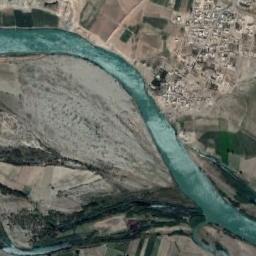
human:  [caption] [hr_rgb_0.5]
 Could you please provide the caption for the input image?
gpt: The river is surrounded by trees .

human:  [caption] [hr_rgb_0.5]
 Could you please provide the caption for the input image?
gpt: The river goes through bare land and houses .

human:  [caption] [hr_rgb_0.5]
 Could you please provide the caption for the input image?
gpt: A curved, Wavy, Pale green river with green and tan mixed land and large buildings on both sides .

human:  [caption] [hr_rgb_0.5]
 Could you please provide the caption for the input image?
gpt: The blue river has a village and some fields on one side .

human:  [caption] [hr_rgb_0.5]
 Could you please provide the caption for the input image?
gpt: There are many buildings and some farmlands and bare land near the river .